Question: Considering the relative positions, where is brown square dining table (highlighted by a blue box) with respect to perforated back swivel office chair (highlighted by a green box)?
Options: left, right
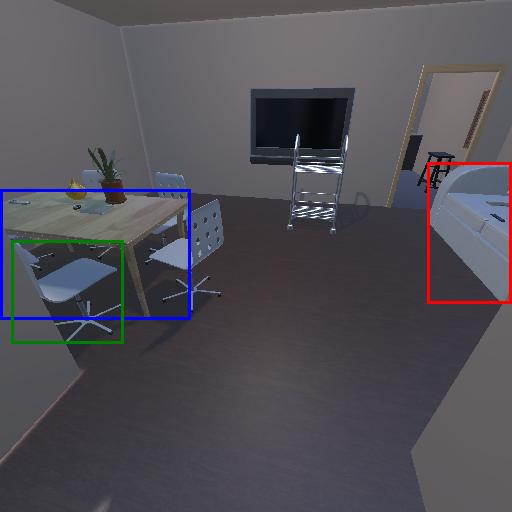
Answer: left